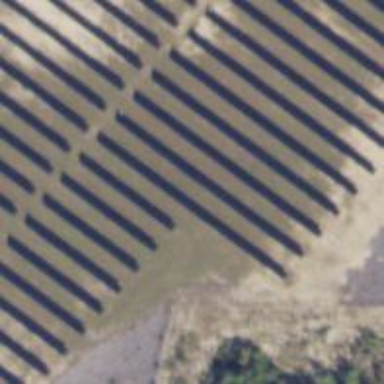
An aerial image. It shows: Solar power generator with photovoltaic panels.